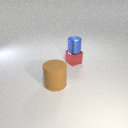
small blue metal cylinder above small red metal cube